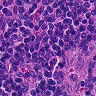
Metastatic tissue present: no